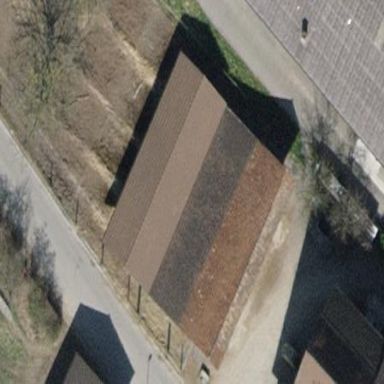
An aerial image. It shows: View of roof of building.